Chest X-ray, PA view. Patient: 21 years old, sex F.
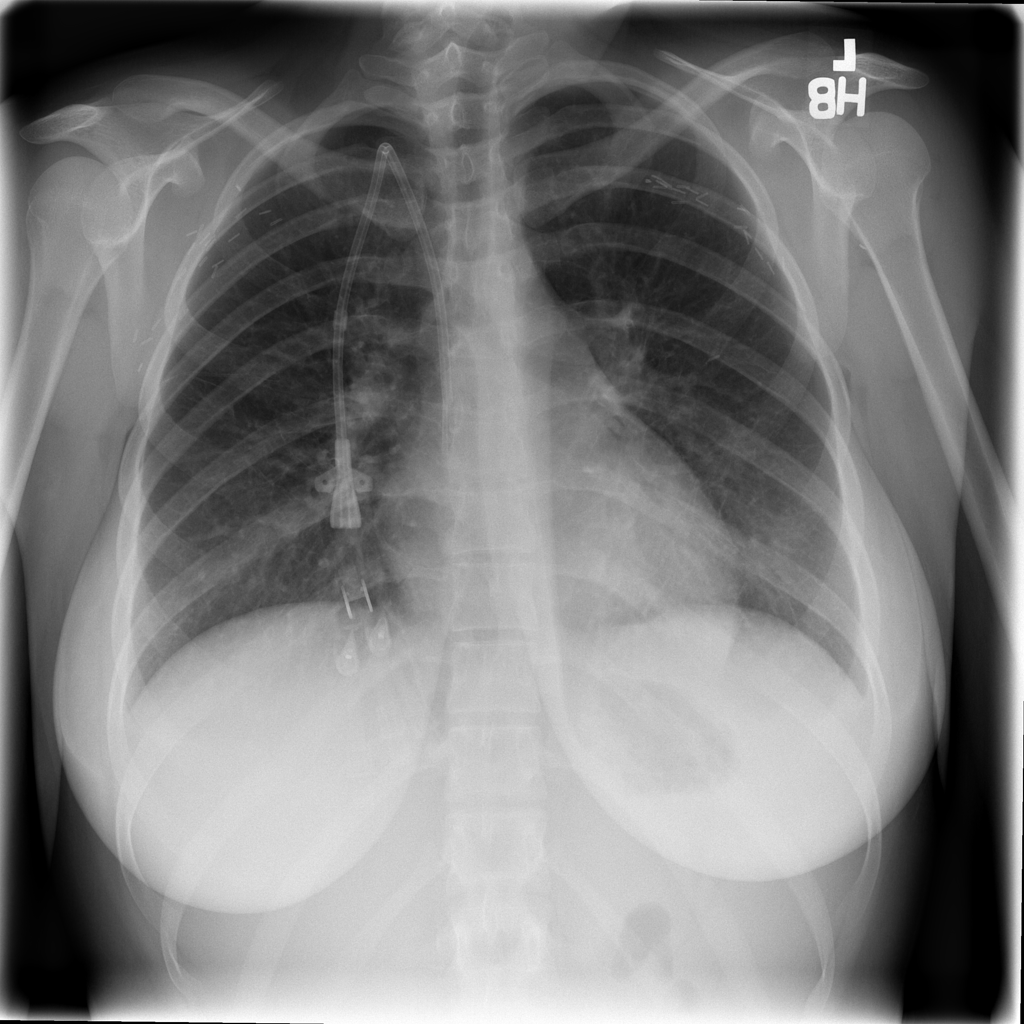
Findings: Edema